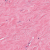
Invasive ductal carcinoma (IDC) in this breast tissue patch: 0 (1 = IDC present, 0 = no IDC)